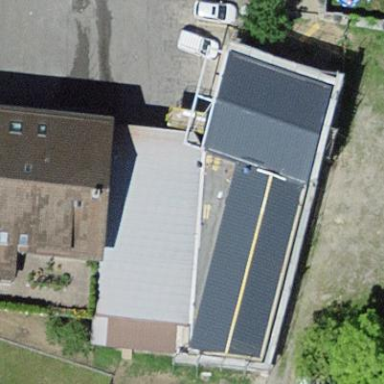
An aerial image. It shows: Building with tiled roof.